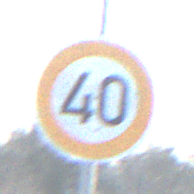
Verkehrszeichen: Geschwindigkeit40
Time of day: SunriseSunset
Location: Outdoor (Suburban)
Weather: PartlyCloudy
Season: Winter
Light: Natural